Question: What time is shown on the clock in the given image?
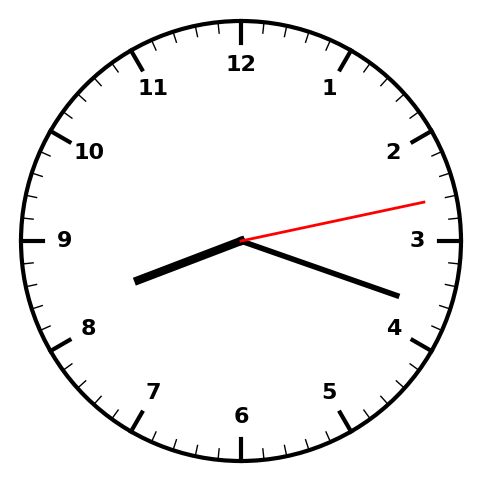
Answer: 08:18:13